Question: I have this very simple grammar:
'''
grammar LispExp;
expression : LITERAL #LiteralExp
| '(' '-' expression ')' #UnaryMinusExp
| '(' OP expression expression ')' #OpExp
| '(' 'if' expression expression expression ')' #IfExp;
OP : '+' | '-' | '*' | '/' | '==' | '<';
LITERAL : '0'|('1'..'9')('0'..'9')*;
WS : (' ' | '
' | '
' | ' ') -> skip;
'''
It should be able to parse a "lisp-like" expression, but when I try to parse this:
'''
(+ (+ 5 (* 7 (/ 5 (- 2 (- 9) ) ) ) ) 8)
'''
ANTLR fails to recognize the last unary minus, and generates the following (with antlr v4) :
'''
(expression ( + (expression ( + (expression 5) (expression ( * (expression 7) (expression ( / (expression 5) (expression ( - (expression 2))) ( -) 9 )) expression ))
'''

So, how can I make ANTLR understand the priority of unary minus over binary expression?
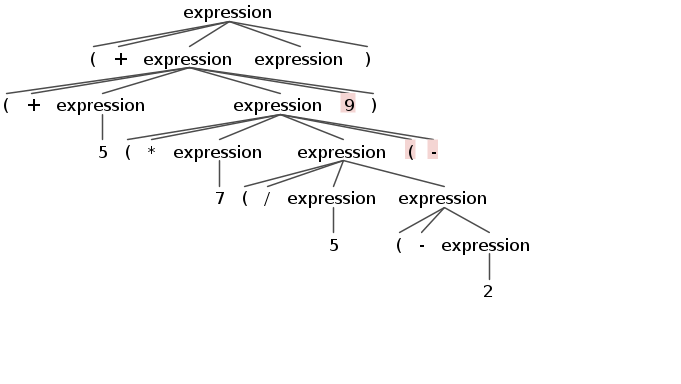
Answer: You are using a combined 'grammar LispExp', as opposed to separate 'lexer grammar LispExpLexer' and 'parser grammar LispExpParser'. When working with combined grammars, if you use a string literal in a parser rule the code generator will create anonymous tokens according to those string literals, and silently override the lexer.
In this case, your 'expression' rule includes the string literal ''-''. All instances of '-' in your input will be assigned this token type, which means they will have the token type 'OP'. Your input contains a subexpression '(- 2 (- 9) )' which can only be parsed if the first '-' is an 'OP' token, so according to the parser you have a syntax error in your input.
If you update your code to use separate lexer and parser grammars, any attempt to use a string literal in the parser grammar which is not defined in the lexer grammar will produce an error when you attempt to generate your lexer and parser.